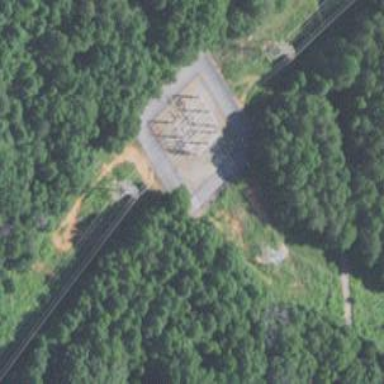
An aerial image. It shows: Substation for switching power equipment surrounded by fence.